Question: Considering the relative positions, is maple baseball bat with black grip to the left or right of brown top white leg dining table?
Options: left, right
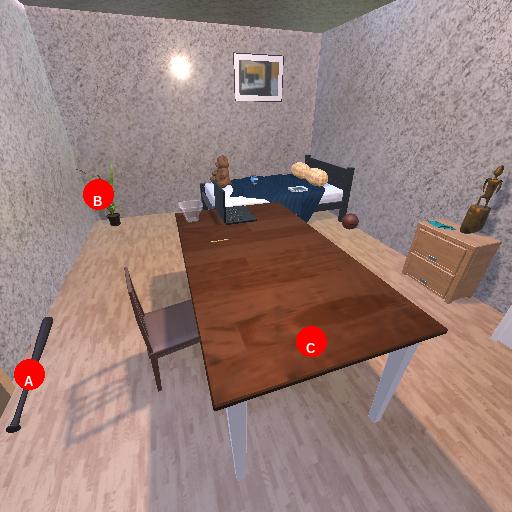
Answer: left